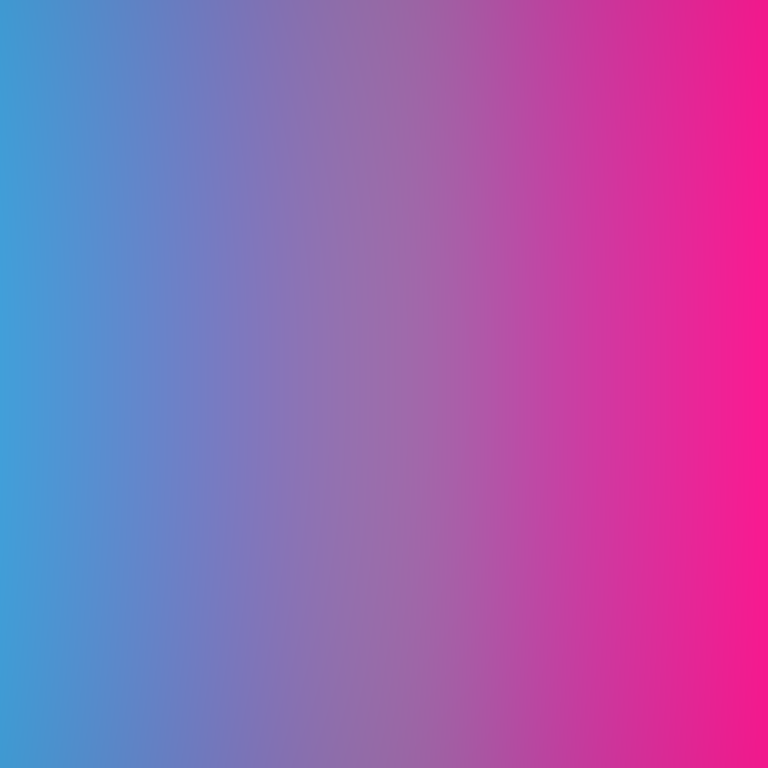
Abstract light effect, smooth gradient from soft blue to vibrant pink, calm atmosphere, diffuse light, no room, no furniture, no objects.